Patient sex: F
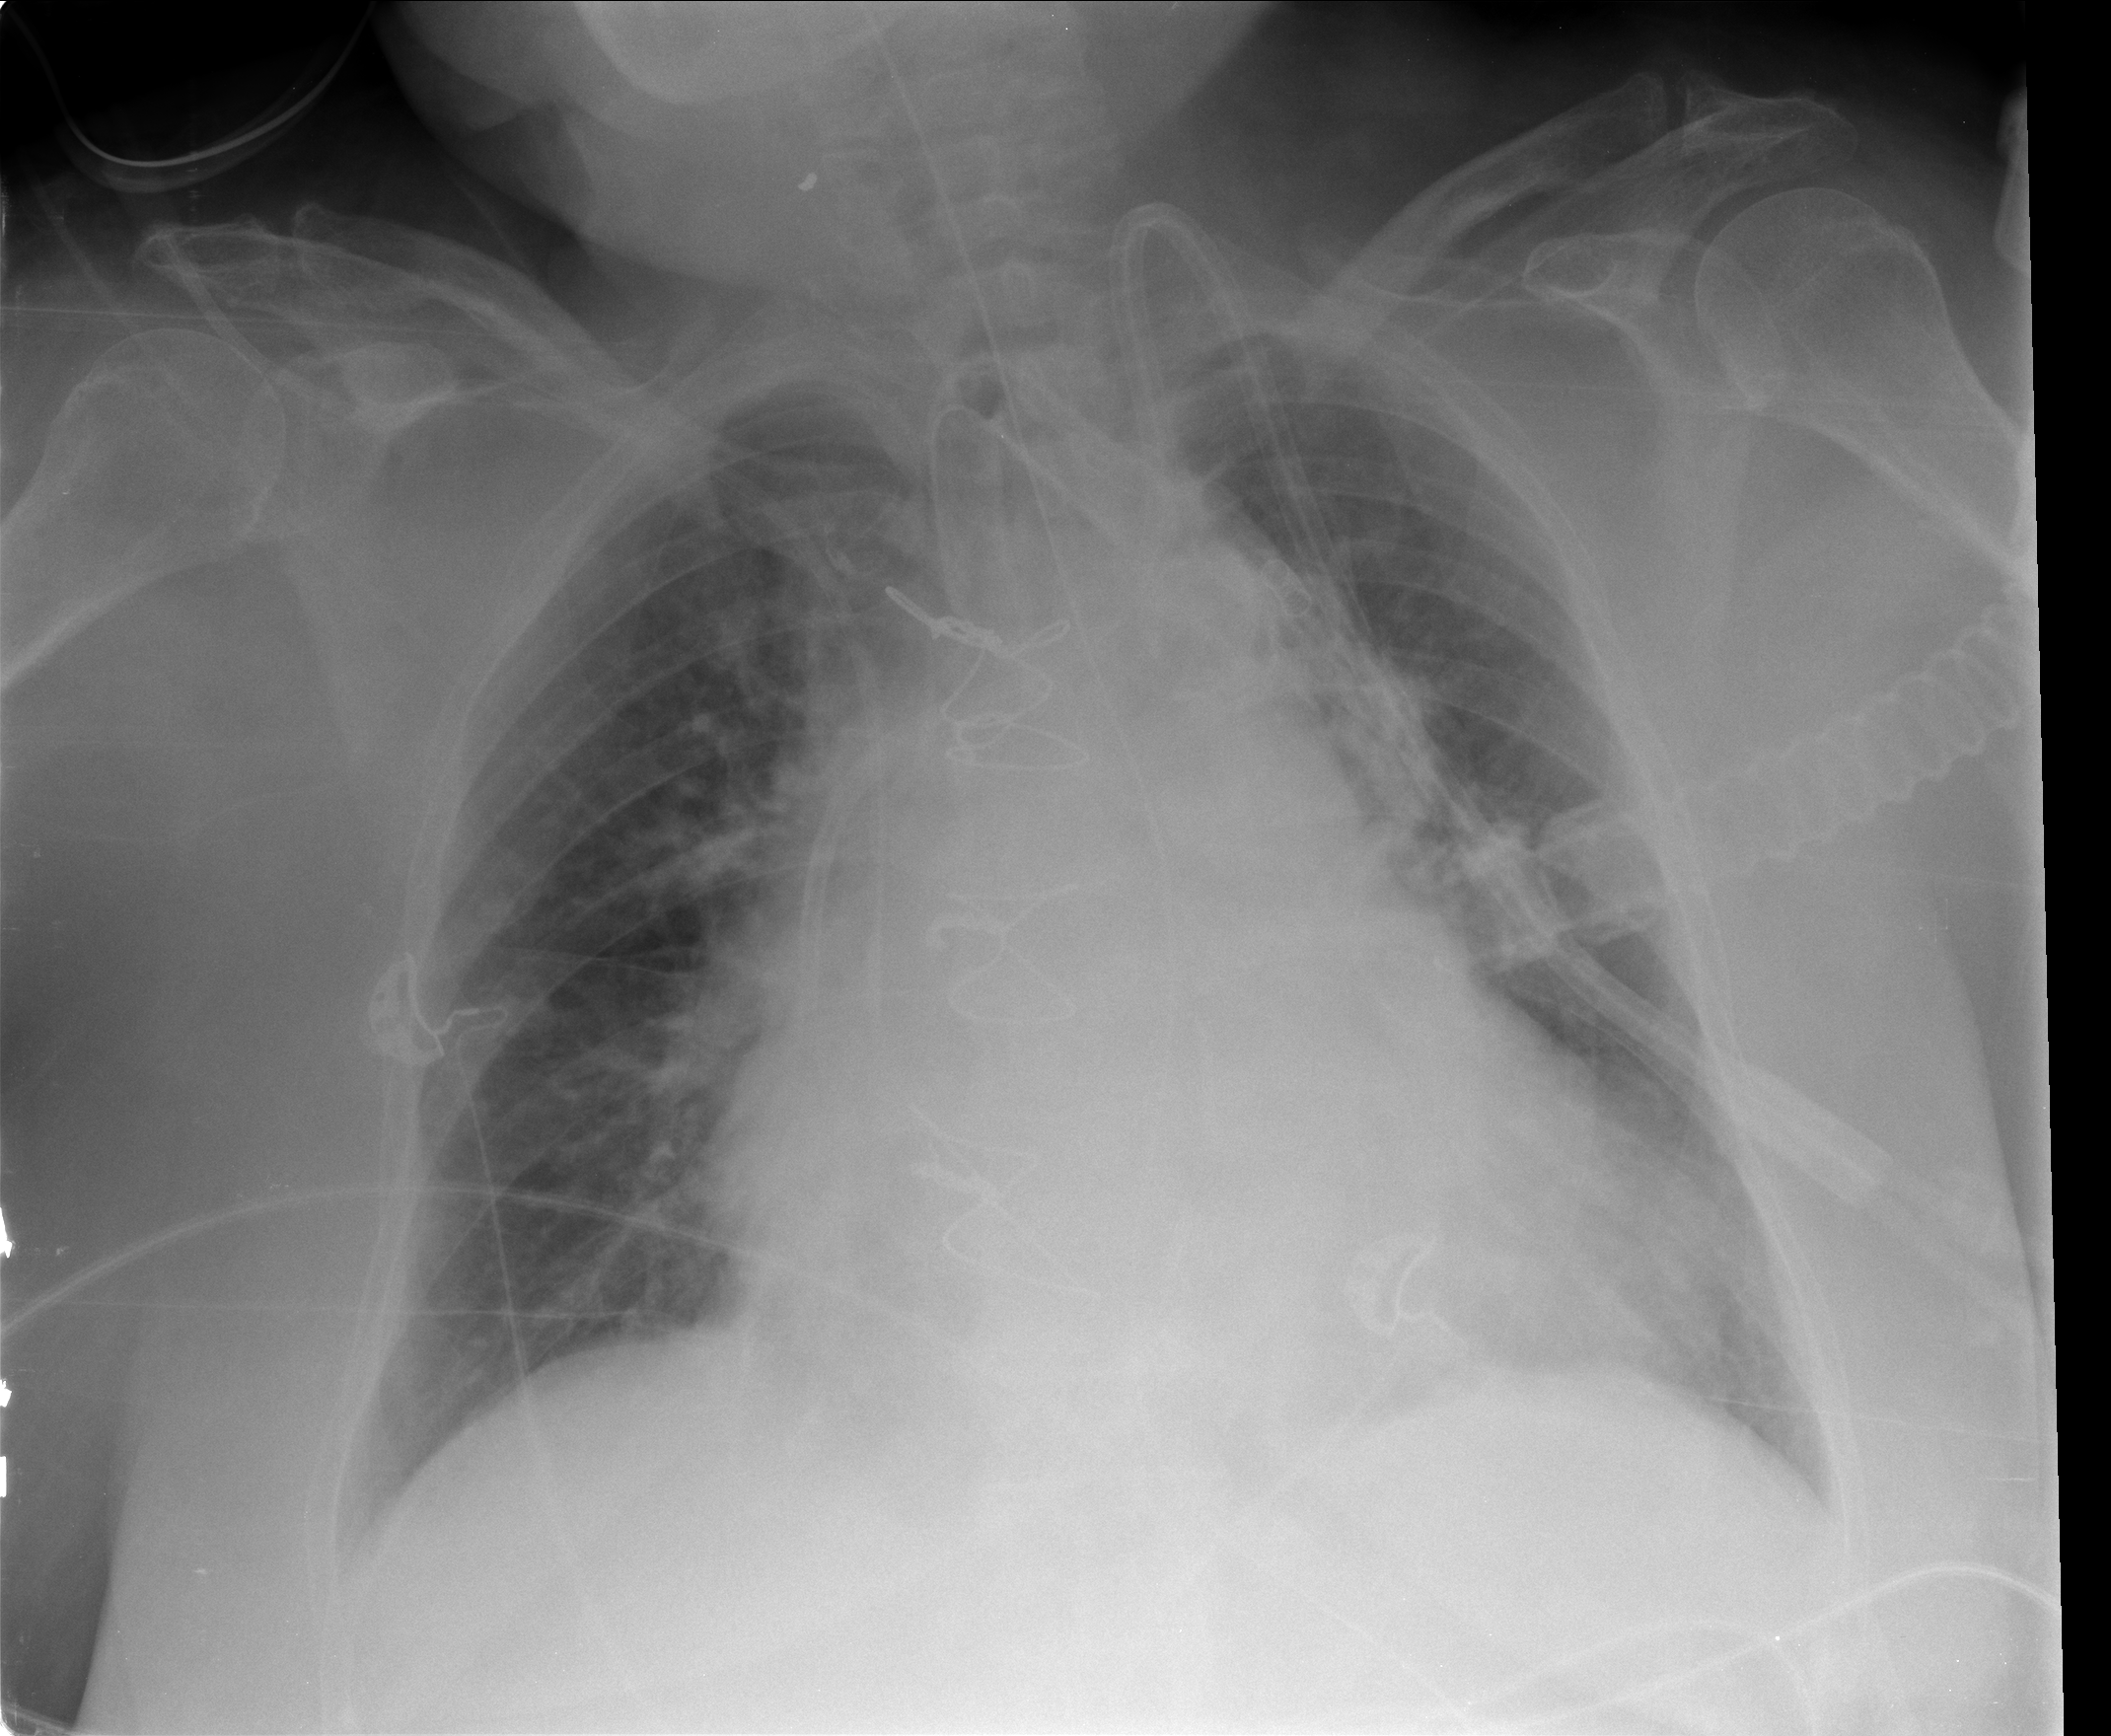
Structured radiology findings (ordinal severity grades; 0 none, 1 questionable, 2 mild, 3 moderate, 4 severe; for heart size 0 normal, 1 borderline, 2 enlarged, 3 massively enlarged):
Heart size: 2
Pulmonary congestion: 0
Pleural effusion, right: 0
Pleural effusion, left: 2
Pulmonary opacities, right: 0
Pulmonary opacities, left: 0
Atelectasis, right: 0
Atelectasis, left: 2